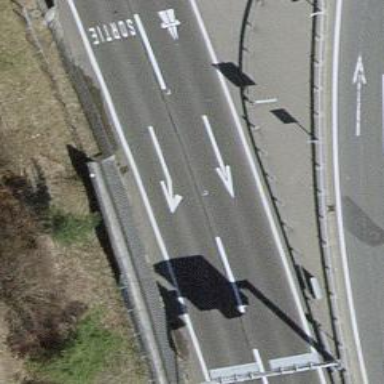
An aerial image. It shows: Motorway.